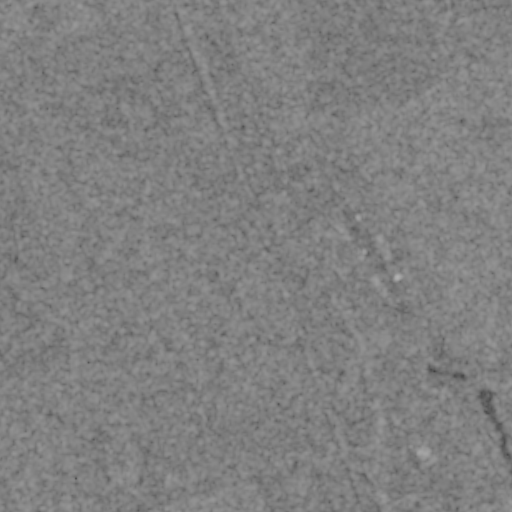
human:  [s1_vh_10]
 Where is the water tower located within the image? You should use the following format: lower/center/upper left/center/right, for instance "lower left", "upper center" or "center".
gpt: The water tower is located in the center right of the image.
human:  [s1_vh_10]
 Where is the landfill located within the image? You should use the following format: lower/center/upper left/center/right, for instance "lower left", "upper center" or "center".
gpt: There is no landfill in the image.

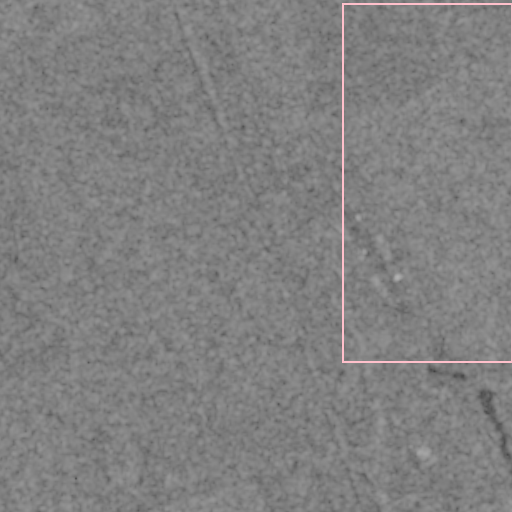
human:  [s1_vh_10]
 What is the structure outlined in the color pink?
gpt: The structure outlined in pink is a crop field.
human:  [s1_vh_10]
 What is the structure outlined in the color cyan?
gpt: There is no cyan outline.